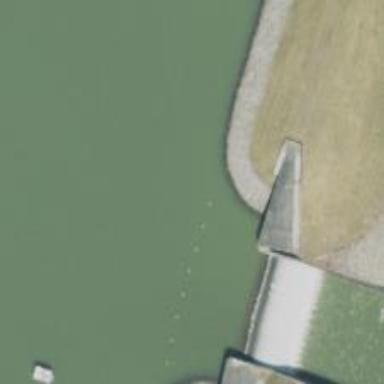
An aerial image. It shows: Dam along waterway.